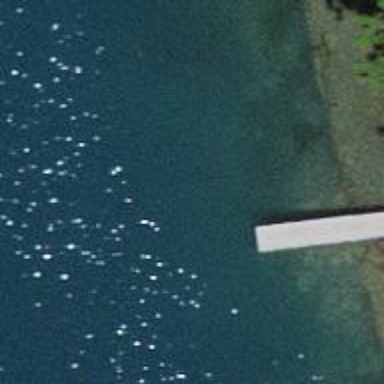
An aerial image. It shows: Man-made pier.